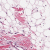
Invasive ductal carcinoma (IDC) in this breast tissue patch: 0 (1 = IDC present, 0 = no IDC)